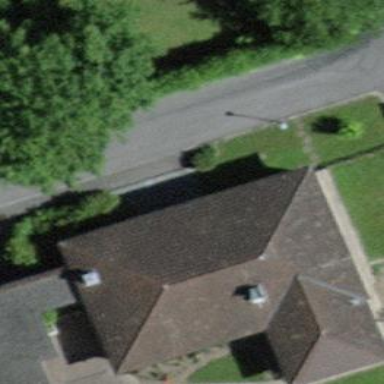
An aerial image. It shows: Residential building.